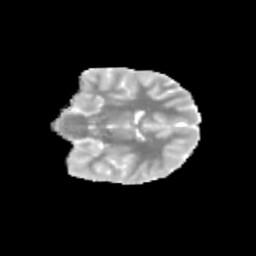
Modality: MD
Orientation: coronal
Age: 12
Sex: female
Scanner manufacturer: siemens
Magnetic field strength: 3 T
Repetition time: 3.8 s
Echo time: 0.07 s